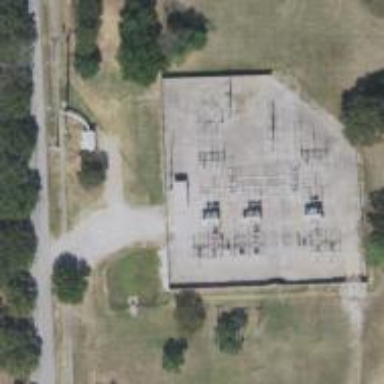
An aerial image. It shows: Power substation.